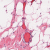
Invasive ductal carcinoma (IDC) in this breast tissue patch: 0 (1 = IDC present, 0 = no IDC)